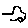
Label: car